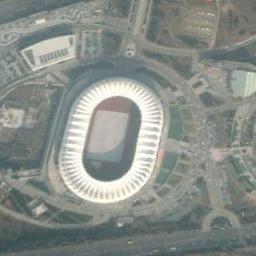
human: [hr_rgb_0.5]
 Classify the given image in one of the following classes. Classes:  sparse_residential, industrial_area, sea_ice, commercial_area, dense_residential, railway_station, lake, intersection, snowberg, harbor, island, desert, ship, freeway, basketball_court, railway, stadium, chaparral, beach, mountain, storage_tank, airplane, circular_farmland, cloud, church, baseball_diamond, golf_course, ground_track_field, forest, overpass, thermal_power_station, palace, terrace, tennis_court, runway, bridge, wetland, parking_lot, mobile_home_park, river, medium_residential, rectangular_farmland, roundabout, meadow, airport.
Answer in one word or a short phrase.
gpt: stadium